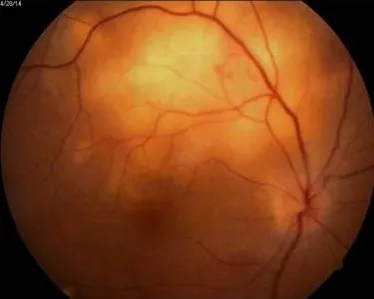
Healing lesion two months after starting anti-tuberculous treatment.
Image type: ophthalmic_imaging (fundus_photograph)